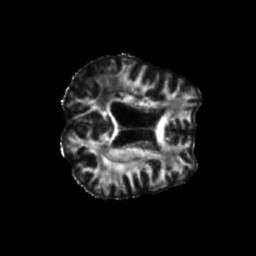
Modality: FA
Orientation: axial
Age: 68
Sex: female
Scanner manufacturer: siemens
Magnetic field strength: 3 T
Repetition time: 5.25 s
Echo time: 0.08 s